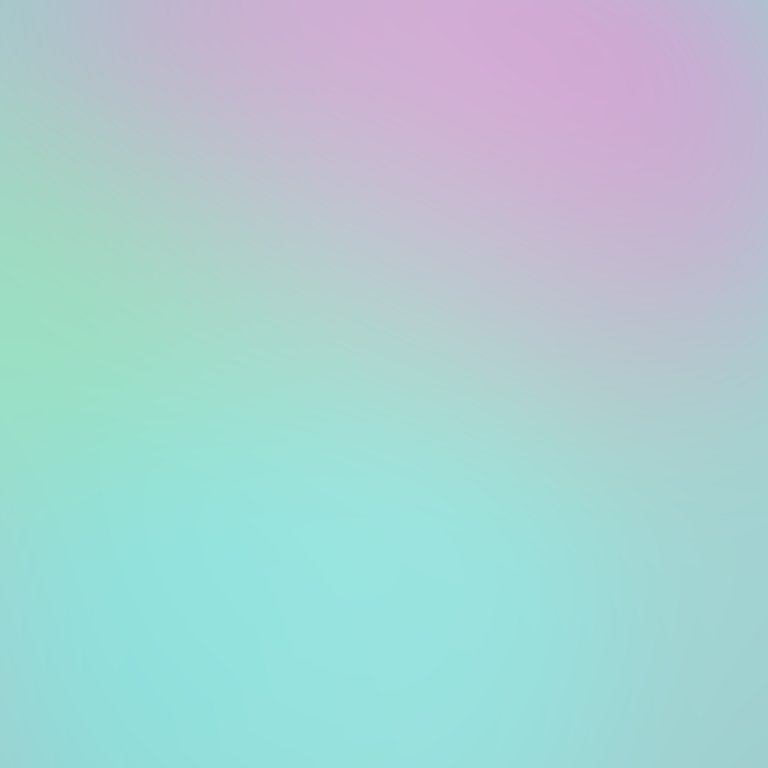
Abstract light effect, smooth gradient from soft teal to gentle pink, serene atmosphere, diffuse glow, no room, no furniture, no objects.